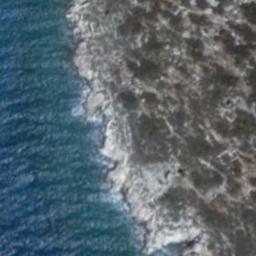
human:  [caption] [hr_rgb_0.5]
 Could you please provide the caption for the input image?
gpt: The type of beach is rocky coast and some gathered green plants are on the beach .

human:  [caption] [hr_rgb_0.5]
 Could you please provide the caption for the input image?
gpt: The dark blue seawater lashes the rocks .

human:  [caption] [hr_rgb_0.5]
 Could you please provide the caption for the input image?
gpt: The blue sea and black reef by the beach .

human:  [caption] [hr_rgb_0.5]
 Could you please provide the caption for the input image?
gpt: The sea is blue by the beach .

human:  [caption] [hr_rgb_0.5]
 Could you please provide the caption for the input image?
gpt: There is a lot of grass on the beach .